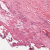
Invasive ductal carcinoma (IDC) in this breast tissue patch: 0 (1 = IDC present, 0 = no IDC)